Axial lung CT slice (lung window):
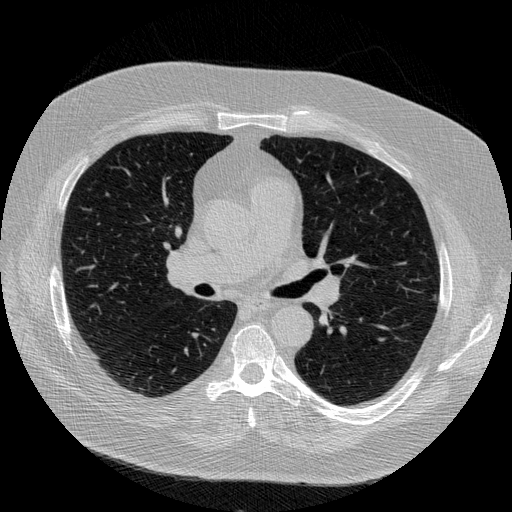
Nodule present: no